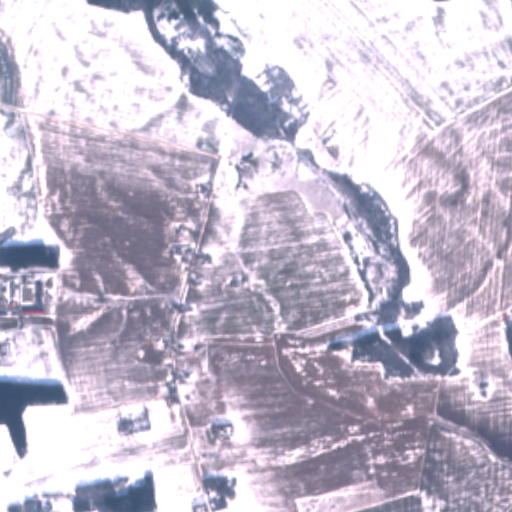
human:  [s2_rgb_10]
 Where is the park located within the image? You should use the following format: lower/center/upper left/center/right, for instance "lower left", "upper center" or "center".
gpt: The park is located in the center left of the image.
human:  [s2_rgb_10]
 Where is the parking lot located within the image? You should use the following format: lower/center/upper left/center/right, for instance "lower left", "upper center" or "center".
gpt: The parking lot is located in the center left of the image.
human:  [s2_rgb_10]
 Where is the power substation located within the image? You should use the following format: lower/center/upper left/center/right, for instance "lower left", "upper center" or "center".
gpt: The power substation is located in the lower left of the image.
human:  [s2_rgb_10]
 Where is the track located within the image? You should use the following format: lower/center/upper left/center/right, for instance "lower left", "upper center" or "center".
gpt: The track is located in the center left of the image.
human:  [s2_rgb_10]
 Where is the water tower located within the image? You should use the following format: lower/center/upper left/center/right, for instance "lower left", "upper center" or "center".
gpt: The water tower is located in the upper center of the image.
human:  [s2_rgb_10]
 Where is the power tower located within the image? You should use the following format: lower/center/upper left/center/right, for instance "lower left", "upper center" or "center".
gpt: There is no power tower in the image.